Field crop: maize
Growth stage: 2
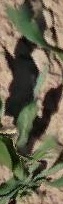
Species: maize